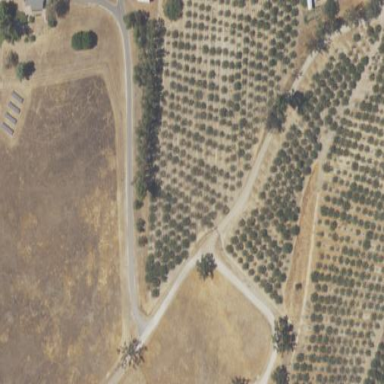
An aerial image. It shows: Orchard.